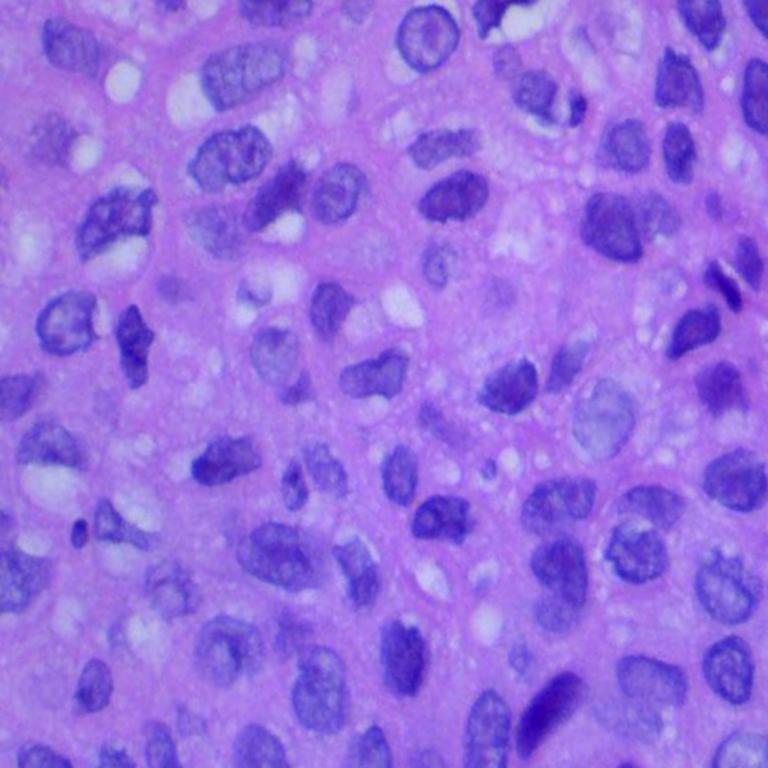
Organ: lung
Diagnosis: squamous carcinomas